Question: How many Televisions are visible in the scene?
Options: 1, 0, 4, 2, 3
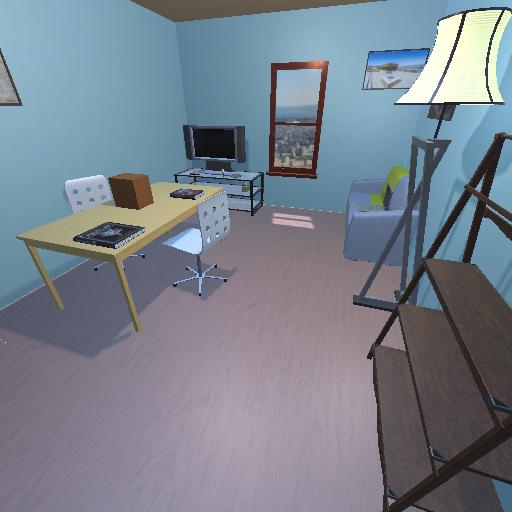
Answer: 1